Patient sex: F
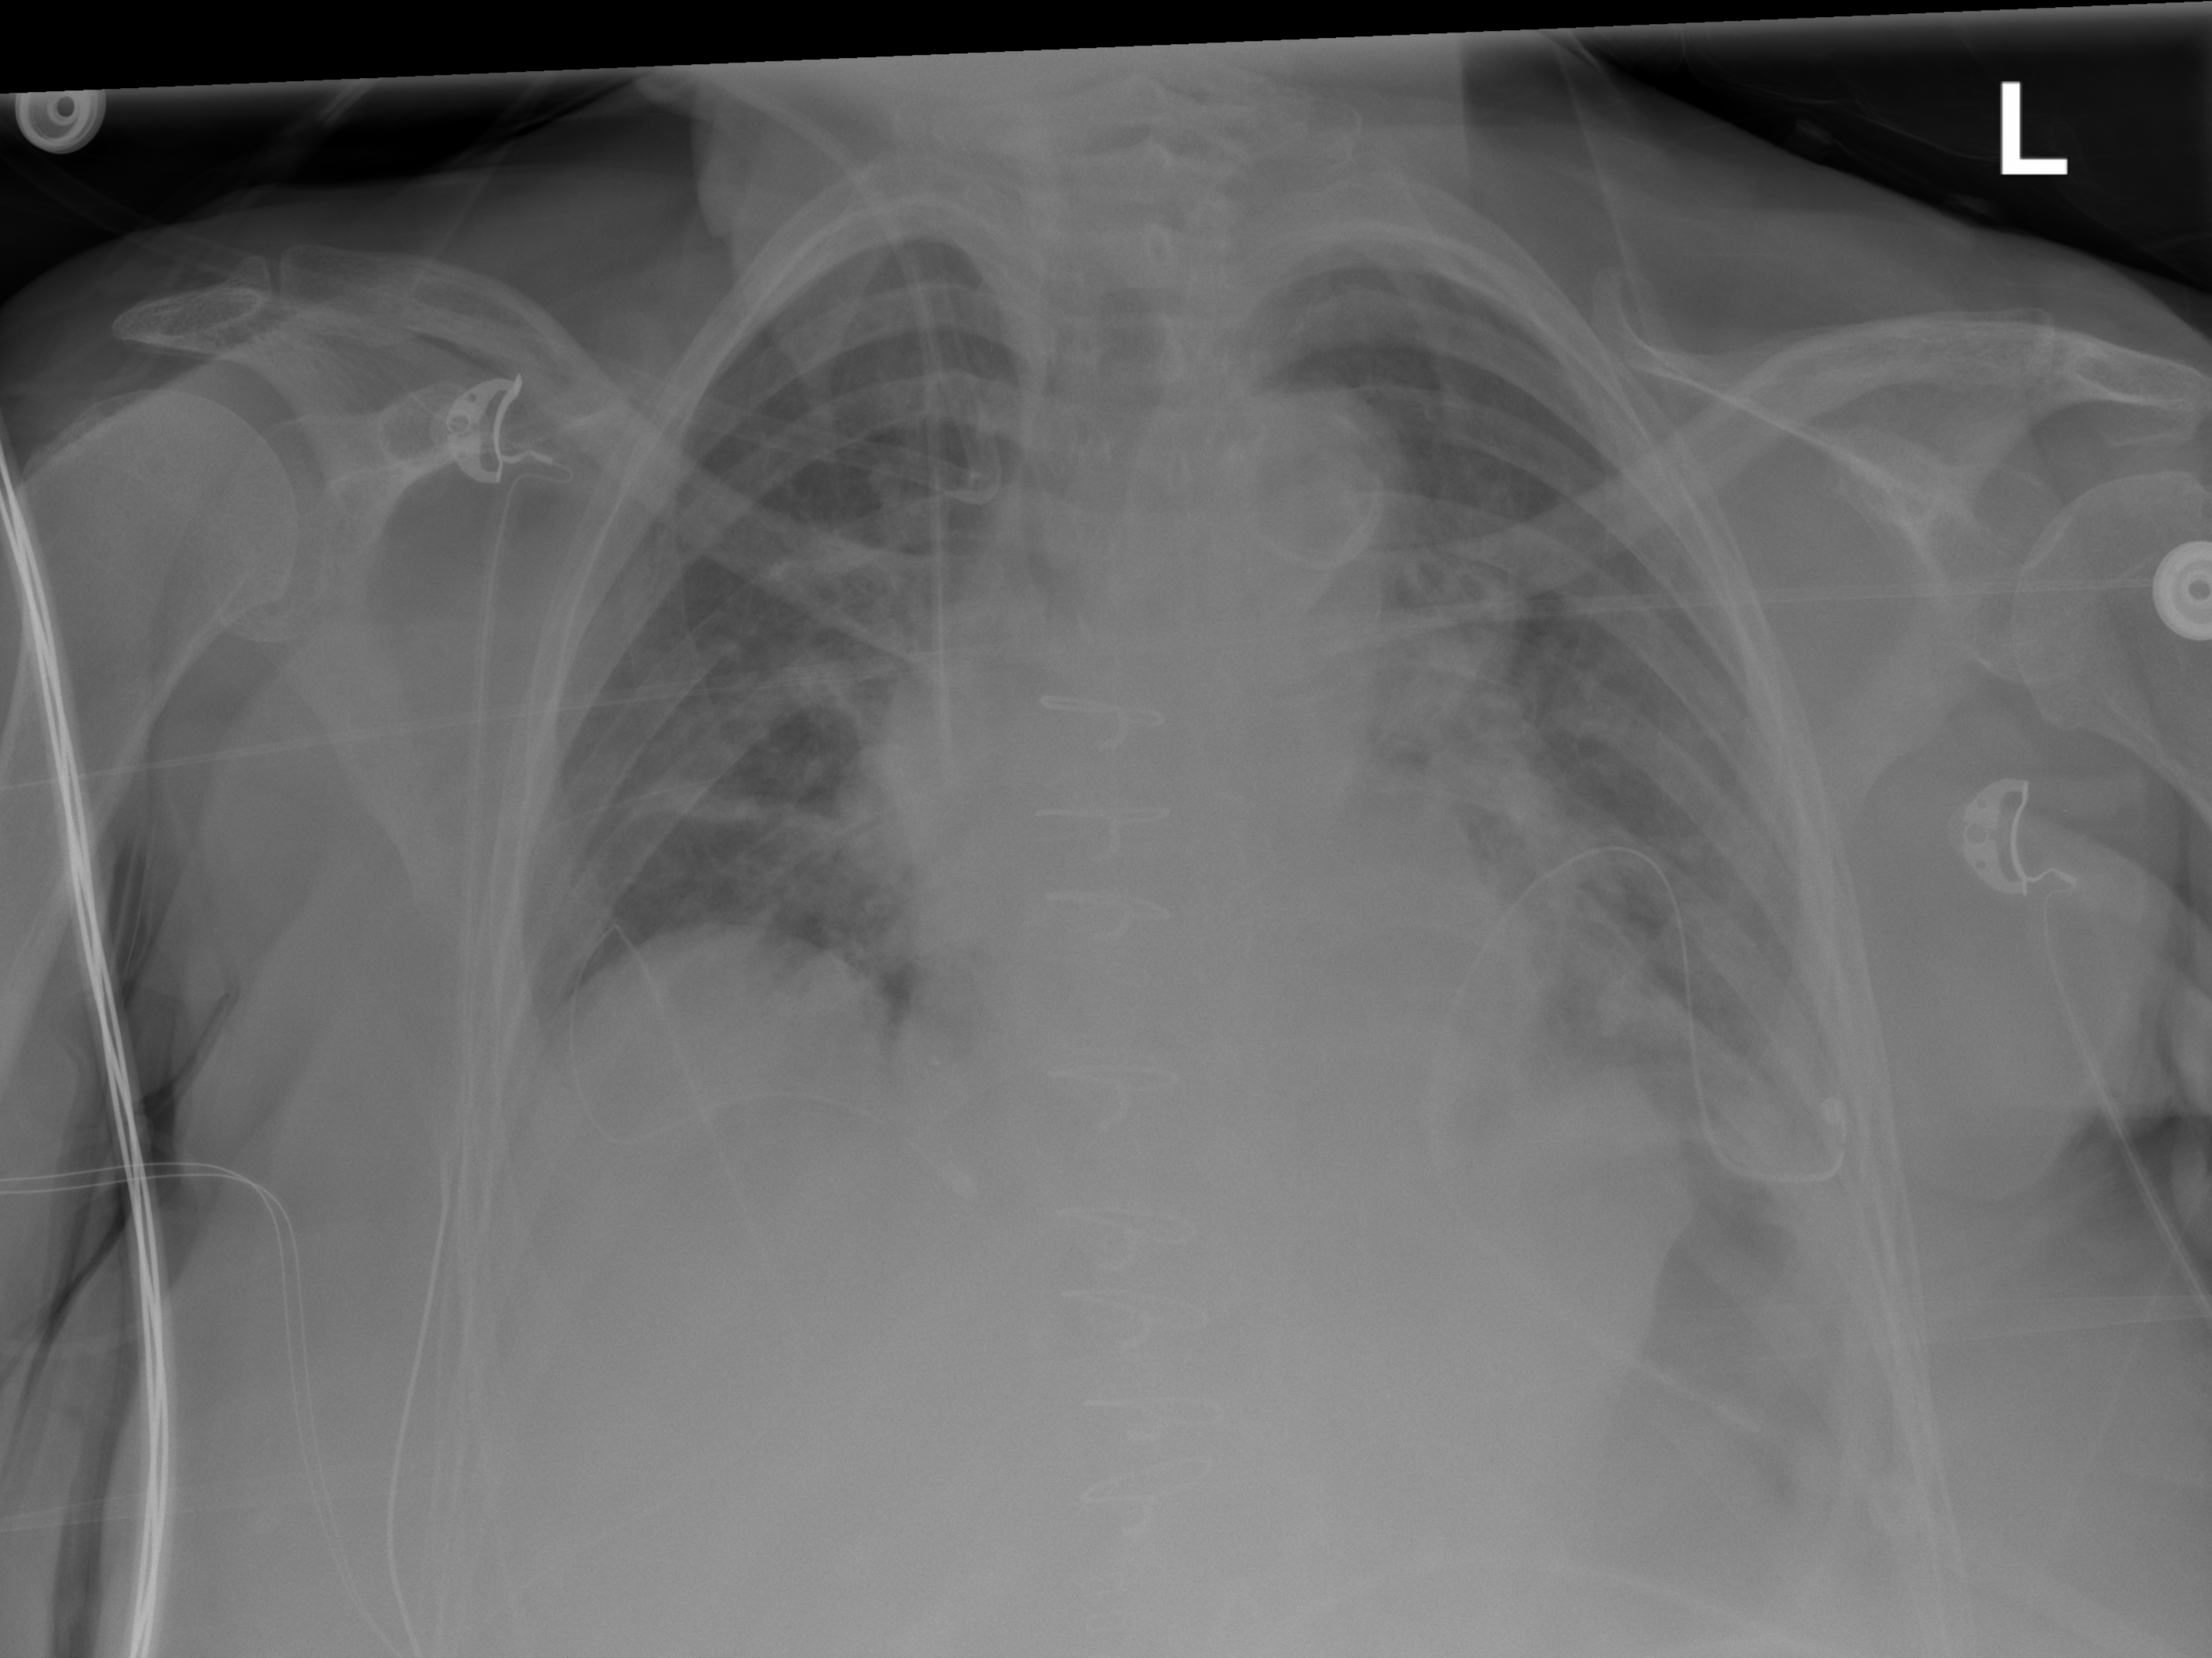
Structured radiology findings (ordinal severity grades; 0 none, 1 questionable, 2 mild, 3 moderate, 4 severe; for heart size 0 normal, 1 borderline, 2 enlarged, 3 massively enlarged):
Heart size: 0
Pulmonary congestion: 2
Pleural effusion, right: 0
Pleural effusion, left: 2
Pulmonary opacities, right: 2
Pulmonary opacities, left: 2
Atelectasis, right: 2
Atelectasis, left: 2